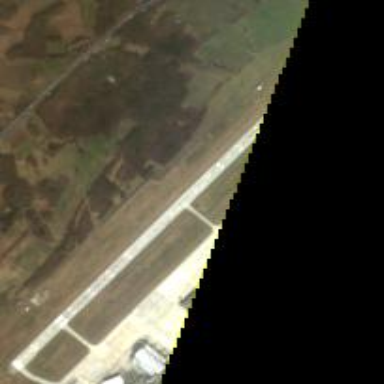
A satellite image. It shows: Area designated as runway within airport.